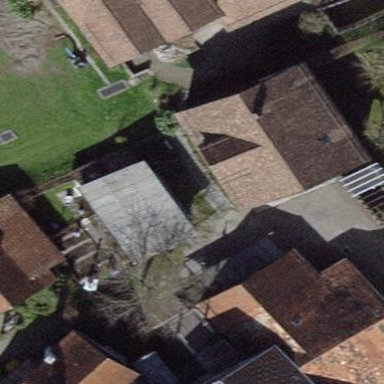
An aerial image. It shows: Garage building.